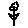
Label: flower